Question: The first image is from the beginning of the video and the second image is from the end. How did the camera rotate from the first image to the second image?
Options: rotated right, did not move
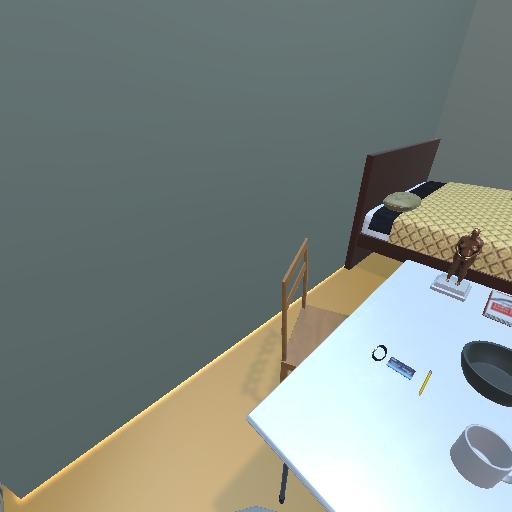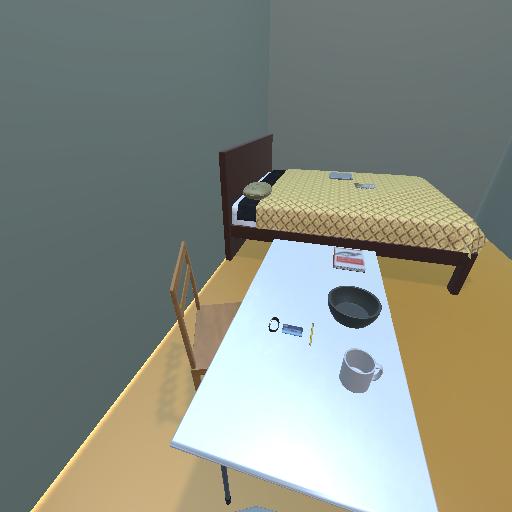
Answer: rotated right